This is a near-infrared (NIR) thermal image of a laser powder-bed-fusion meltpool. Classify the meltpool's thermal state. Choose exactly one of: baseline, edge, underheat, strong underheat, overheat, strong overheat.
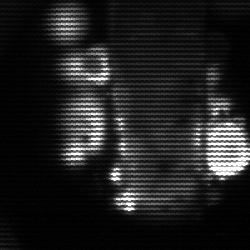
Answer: strong underheat